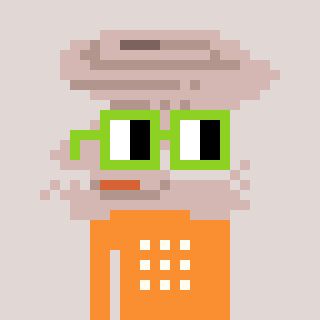
a pixel art character with square light green glasses, a tornado-shaped head and a orange-colored body on a warm background